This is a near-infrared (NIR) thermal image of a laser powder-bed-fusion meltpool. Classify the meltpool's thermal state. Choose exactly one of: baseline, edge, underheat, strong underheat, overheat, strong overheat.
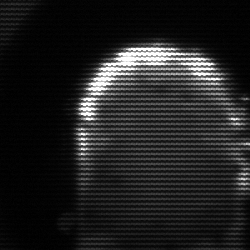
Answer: baseline